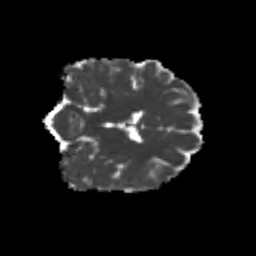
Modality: MD
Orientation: coronal
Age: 26
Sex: female
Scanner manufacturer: siemens
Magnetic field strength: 3 T
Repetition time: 3.5 s
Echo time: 0.104 s